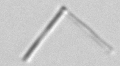
Label: Nanoneis